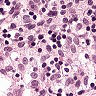
Metastatic tissue present: no